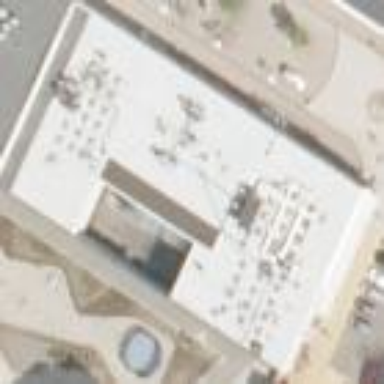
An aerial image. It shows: Building with gray roof.